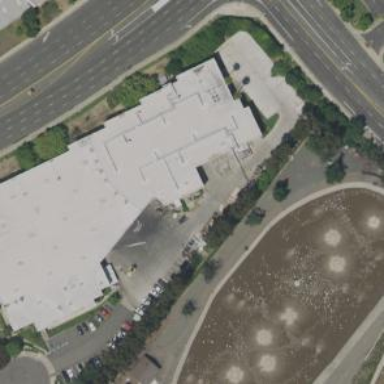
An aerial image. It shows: Commercial building.